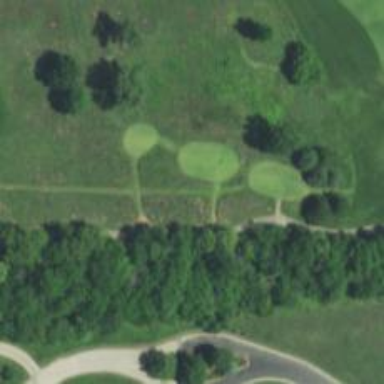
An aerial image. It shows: Path for both roads and golfers.